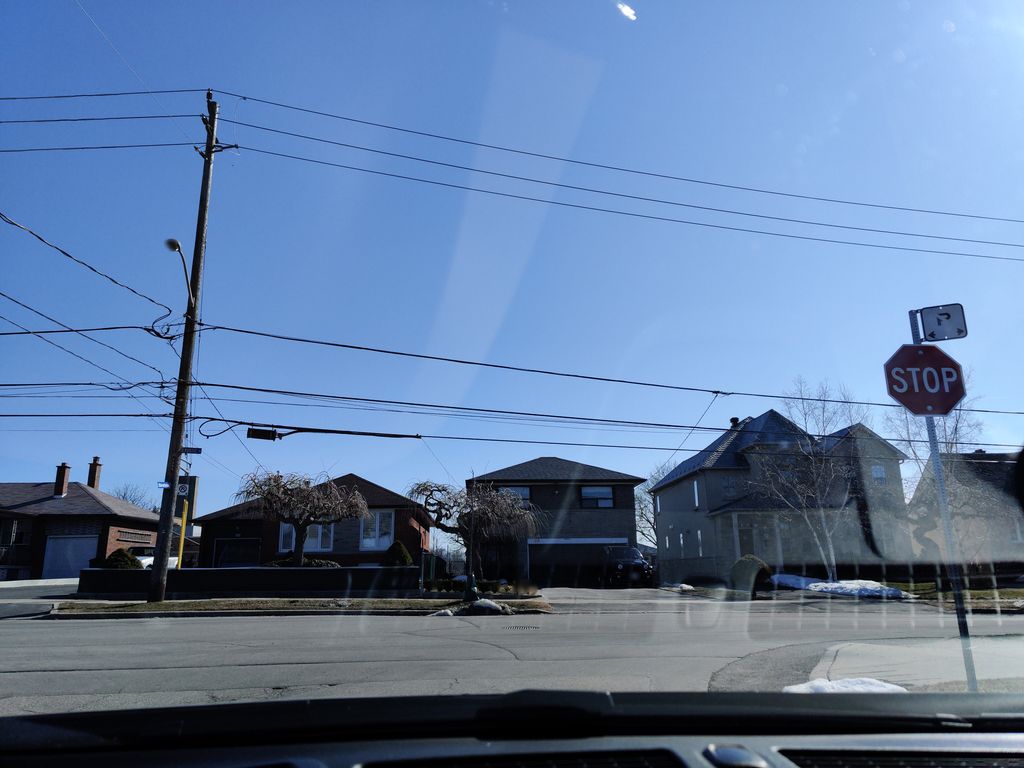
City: toronto